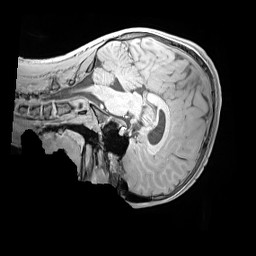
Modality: MP2RAGE
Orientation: sagittal
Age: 12
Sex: male
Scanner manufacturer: siemens
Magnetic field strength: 3 T
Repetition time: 4 s
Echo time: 0.00303 s